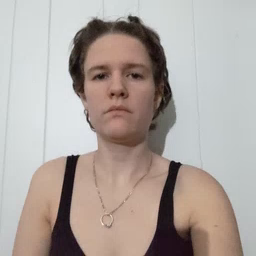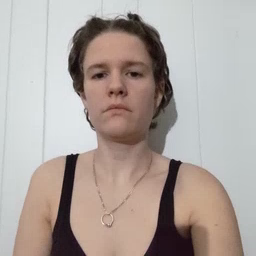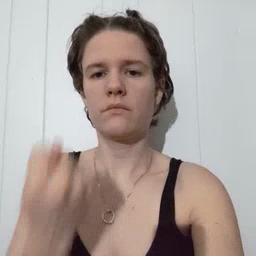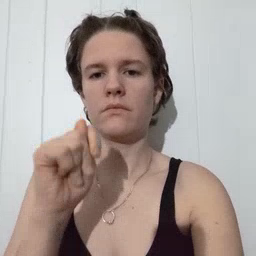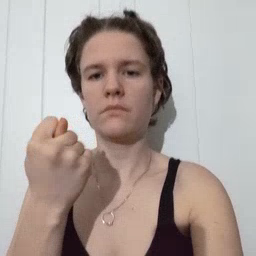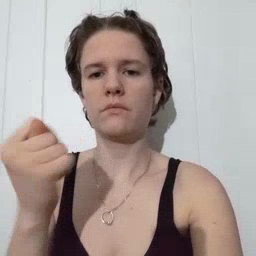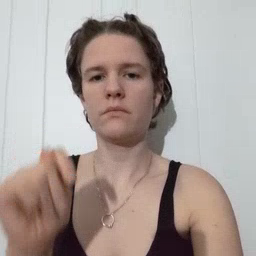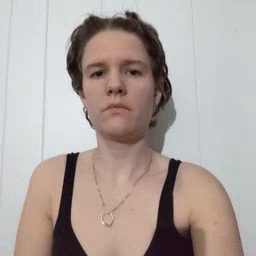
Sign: toy